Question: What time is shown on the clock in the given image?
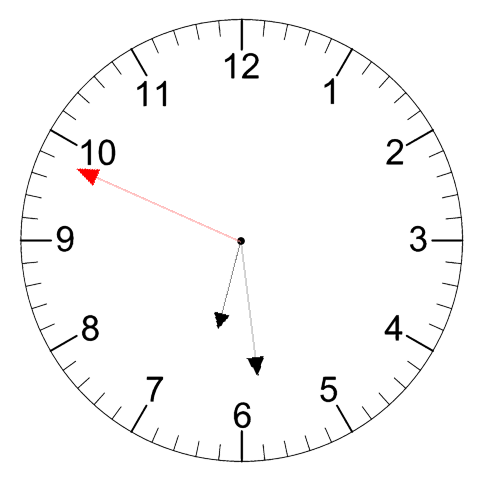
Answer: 06:28:49